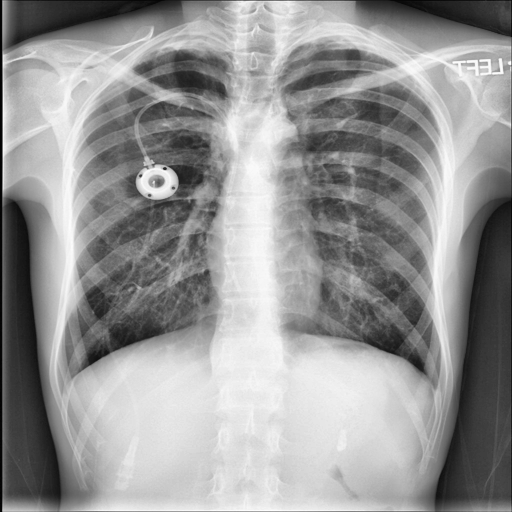
Finding: NORMAL